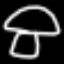
Label: mushroom